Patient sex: F
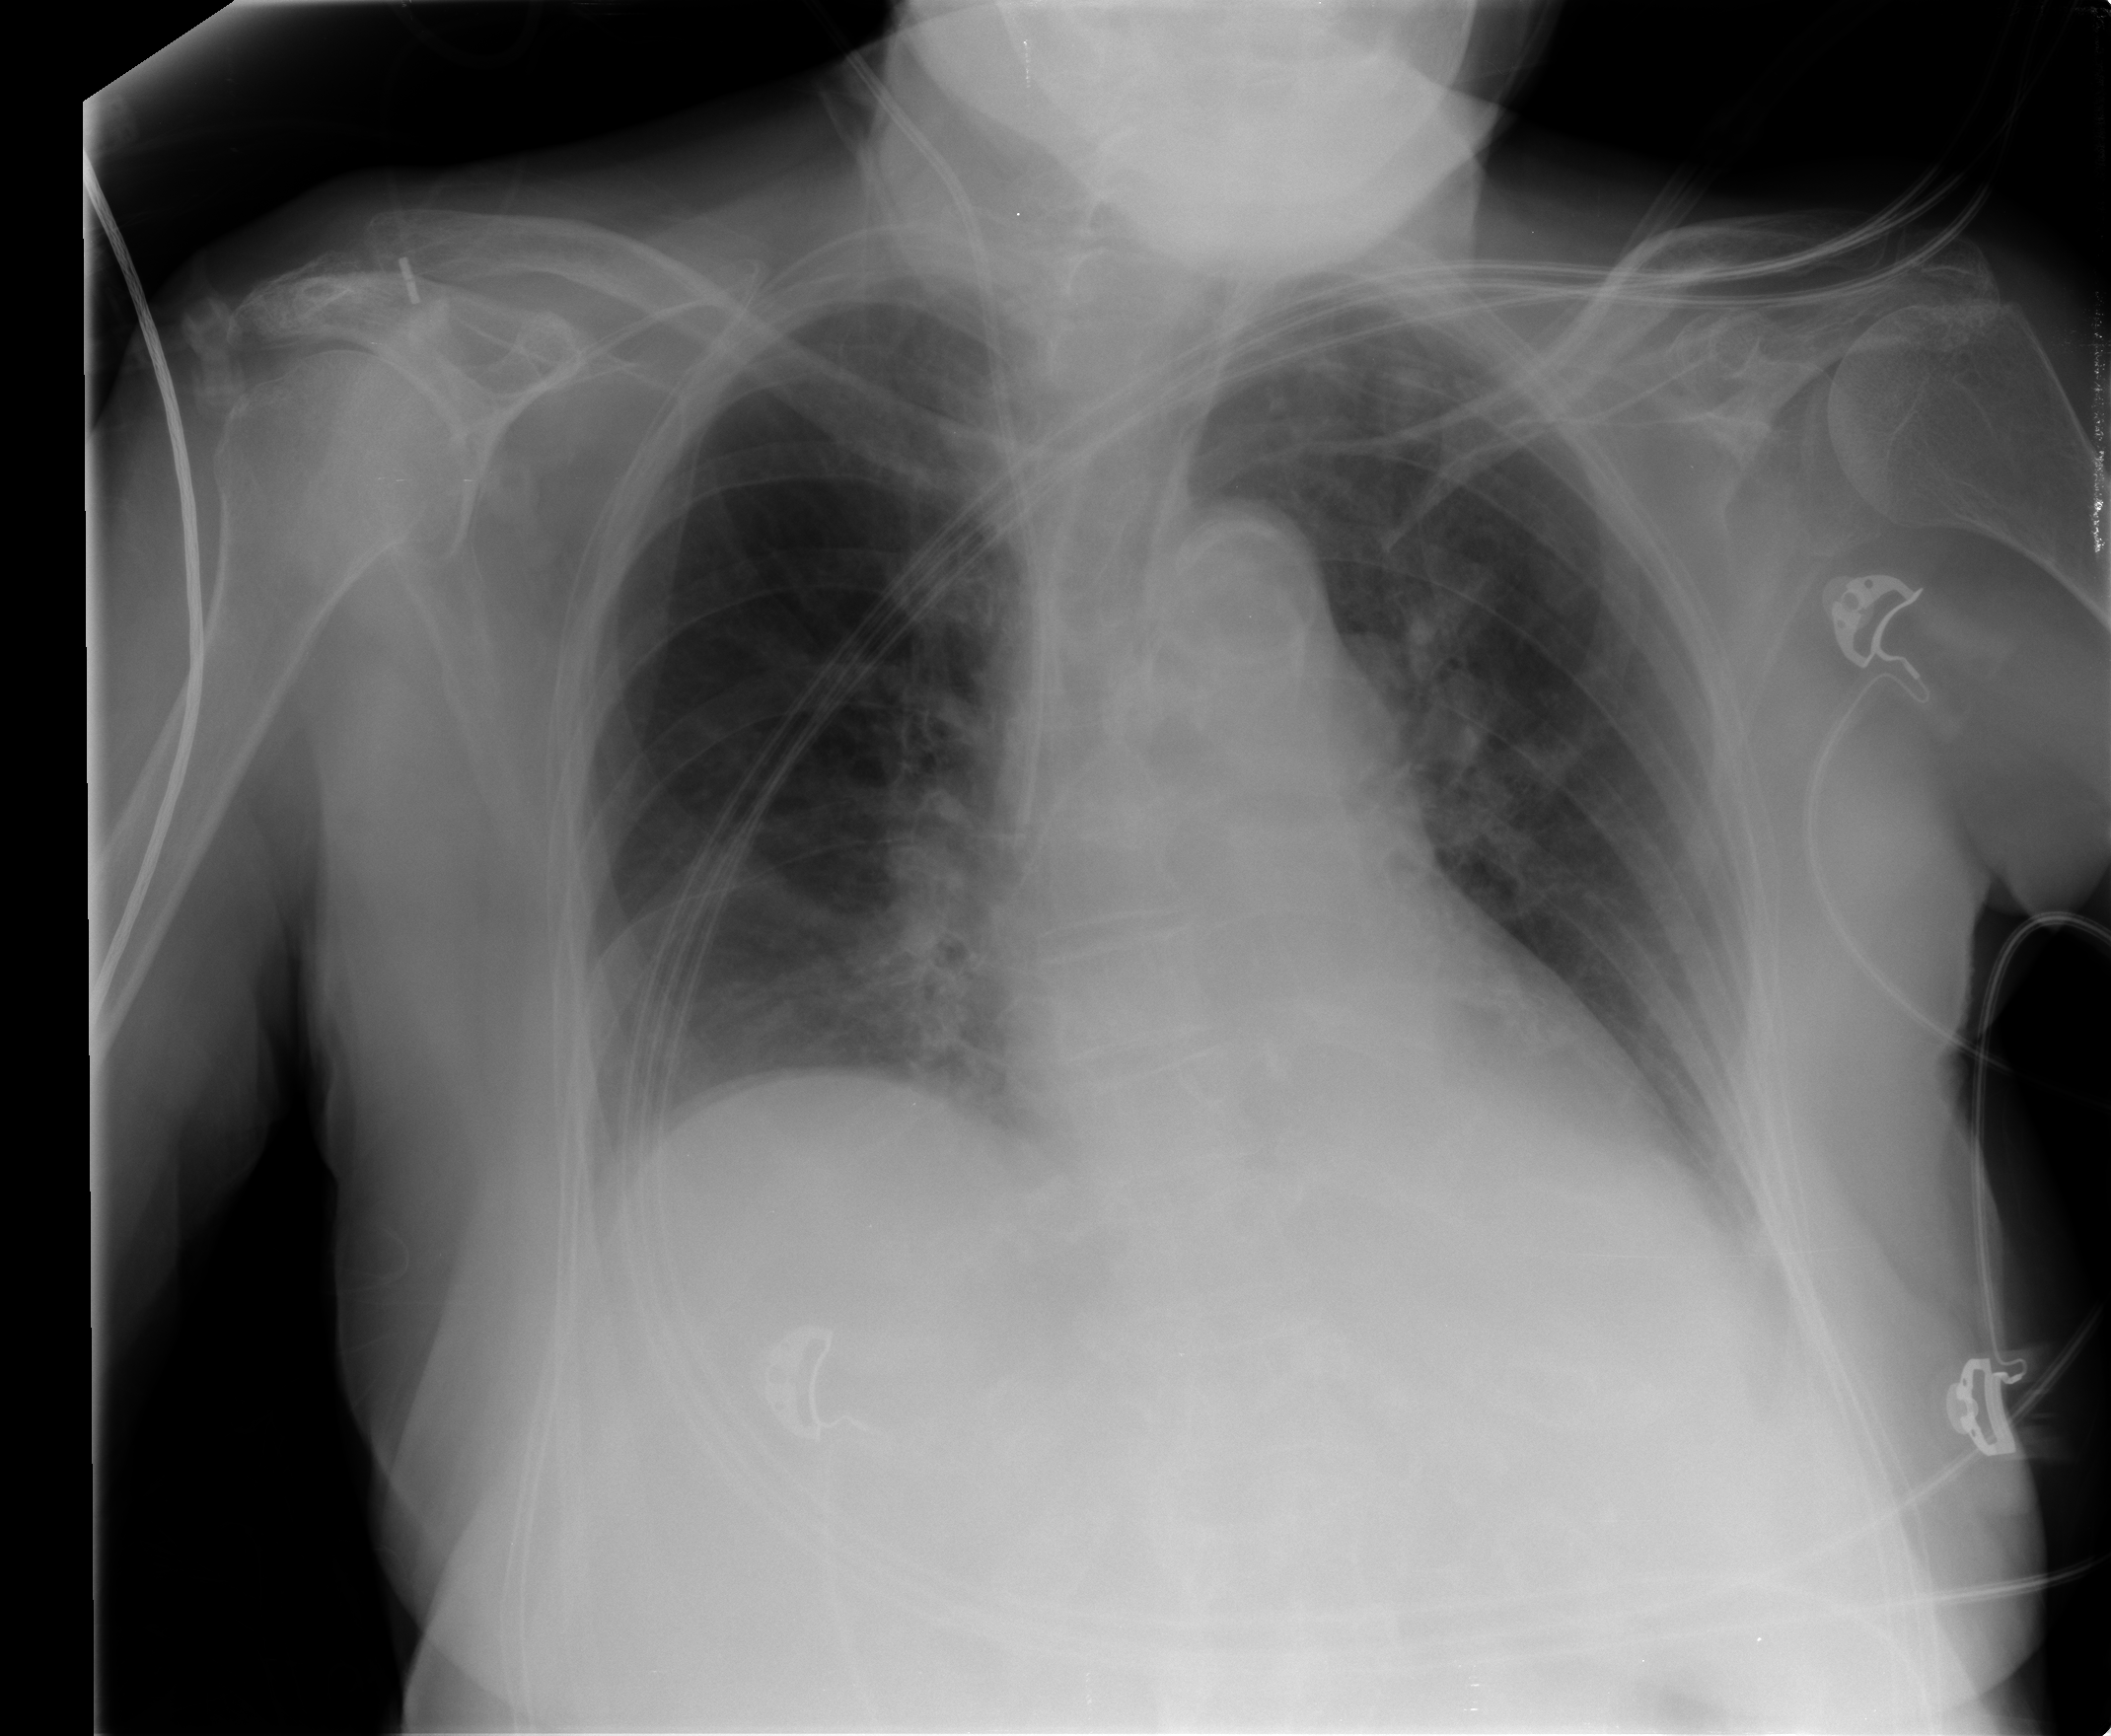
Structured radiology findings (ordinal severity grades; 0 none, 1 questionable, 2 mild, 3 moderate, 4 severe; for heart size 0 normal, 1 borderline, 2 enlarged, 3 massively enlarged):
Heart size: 0
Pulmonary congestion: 0
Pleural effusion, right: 0
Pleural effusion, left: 0
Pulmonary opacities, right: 0
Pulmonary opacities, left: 0
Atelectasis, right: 3
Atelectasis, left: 0